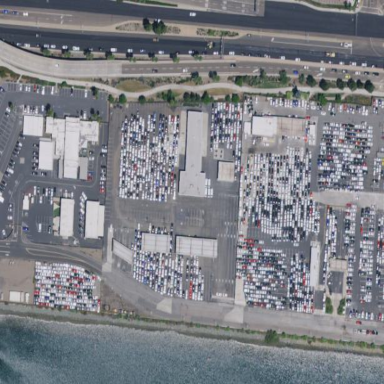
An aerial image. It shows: Car rental service.